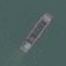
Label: civil